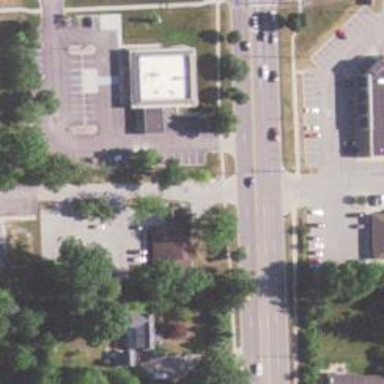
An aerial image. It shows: Clinic.